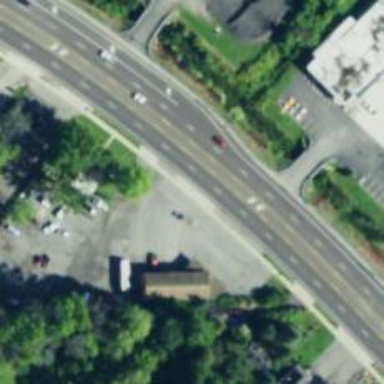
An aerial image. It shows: Unmarked crossing on the road.